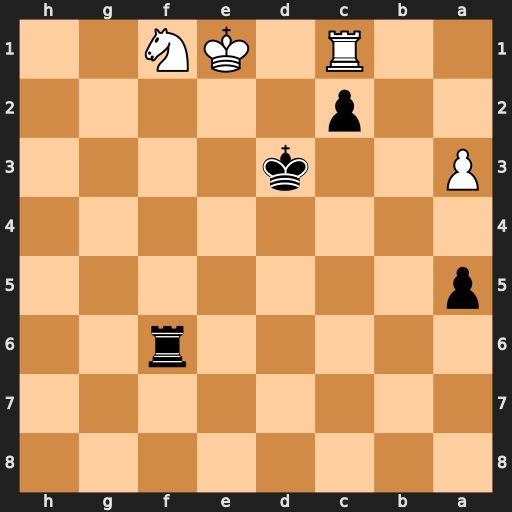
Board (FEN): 8/8/5r2/p7/8/P2k4/2p5/2R1KN2
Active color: b
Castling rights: -
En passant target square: -
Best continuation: Rb6 Kf2 Rb1 Rxc2 Kxc2